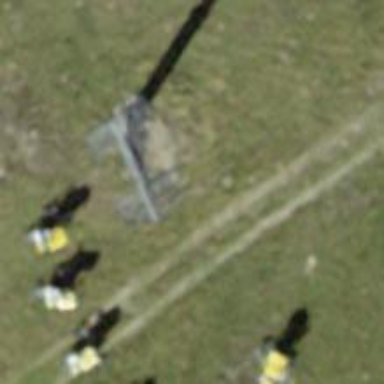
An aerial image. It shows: Pylon for aerialway.